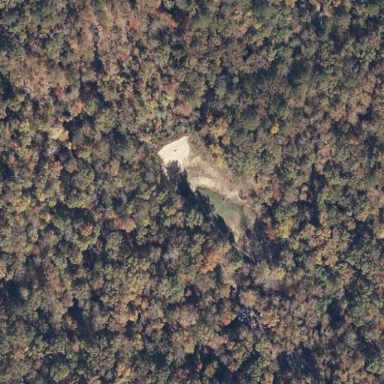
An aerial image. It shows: Shooting range on leisure land pitch.